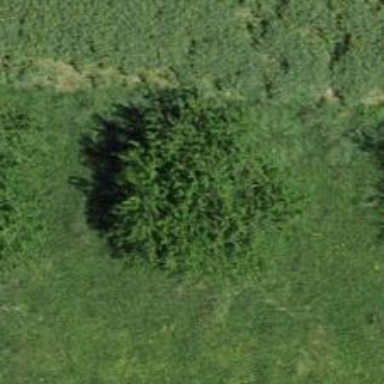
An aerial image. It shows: Agricultural area with deciduous broadleaved trees.